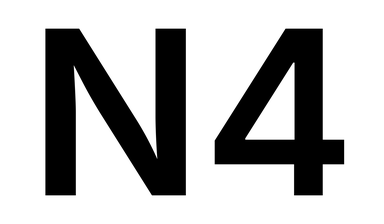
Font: Inter_SemiBold